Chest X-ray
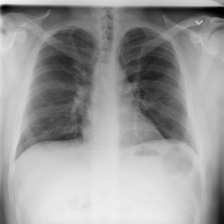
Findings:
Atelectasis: negative
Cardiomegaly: negative
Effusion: negative
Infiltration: negative
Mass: negative
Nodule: negative
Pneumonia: negative
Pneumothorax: negative
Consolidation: negative
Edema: negative
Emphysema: negative
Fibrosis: negative
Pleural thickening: negative
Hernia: negative